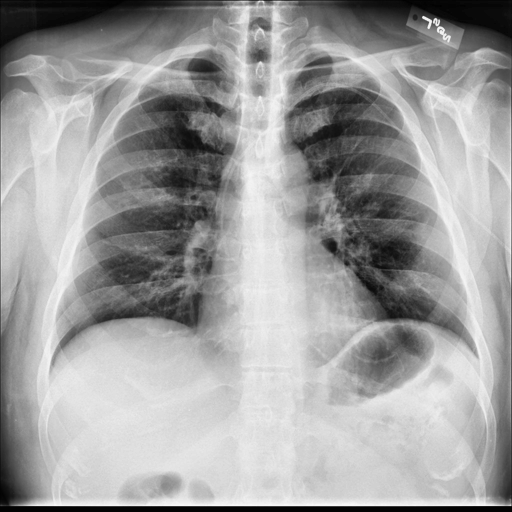
Finding: NORMAL